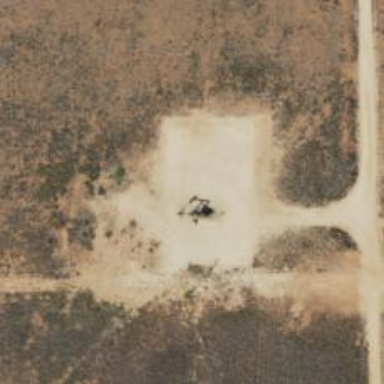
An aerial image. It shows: Petroleum well.